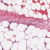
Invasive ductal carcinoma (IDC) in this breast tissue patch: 0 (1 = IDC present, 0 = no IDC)